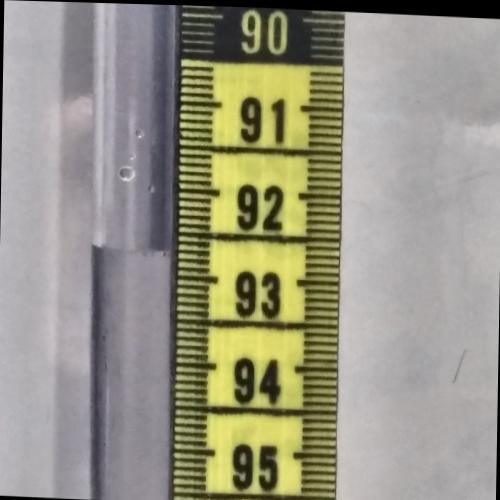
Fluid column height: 92.7 cm